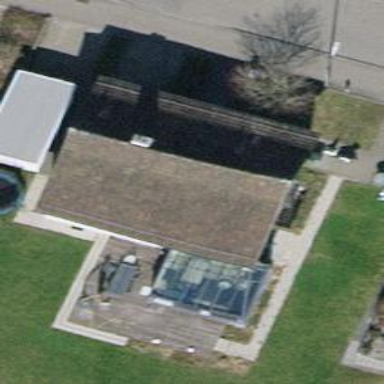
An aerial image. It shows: Detached building with gabled tile roof.